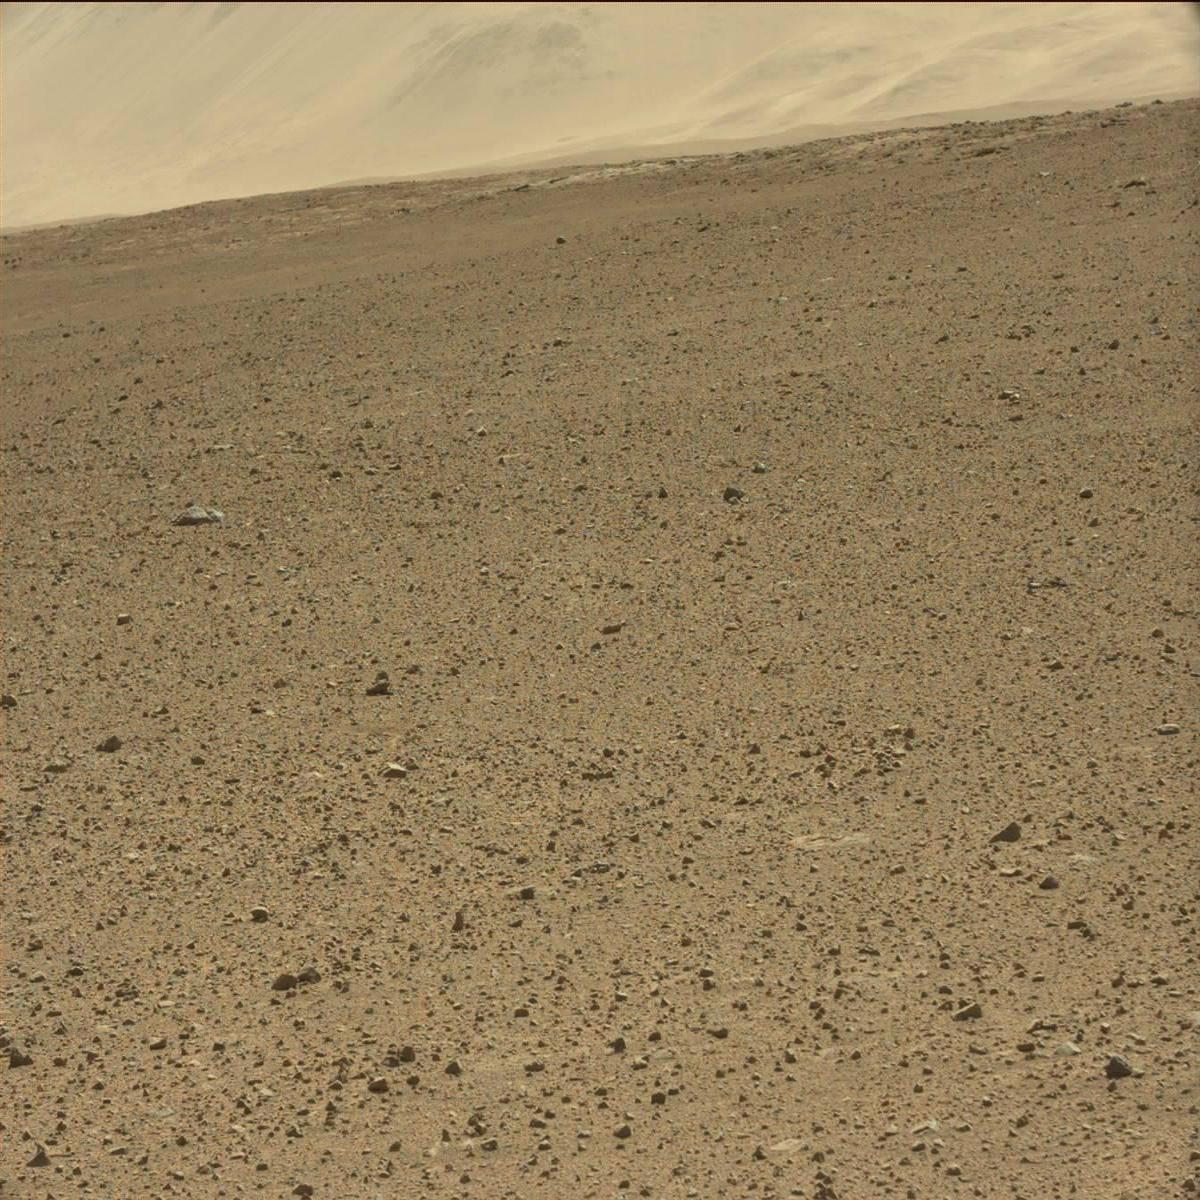
Terrain classes present: Bedrock, Ridge, Rock, Sand / Soil